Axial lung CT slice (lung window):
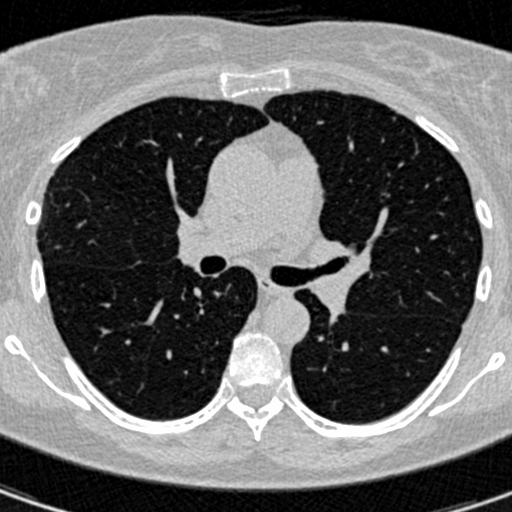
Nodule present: no